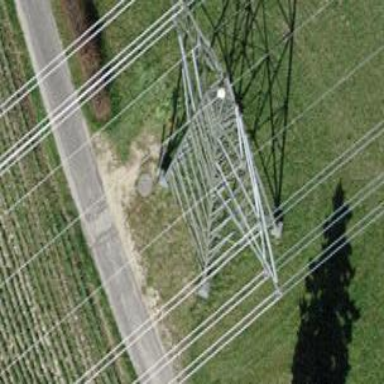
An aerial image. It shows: Towering power structure.